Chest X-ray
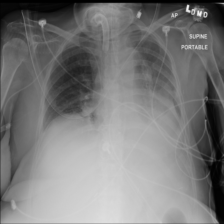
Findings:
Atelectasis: negative
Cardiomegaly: negative
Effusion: negative
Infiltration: negative
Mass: negative
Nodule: negative
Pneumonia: negative
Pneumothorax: negative
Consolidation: negative
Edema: negative
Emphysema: negative
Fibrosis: negative
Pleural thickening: negative
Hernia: negative